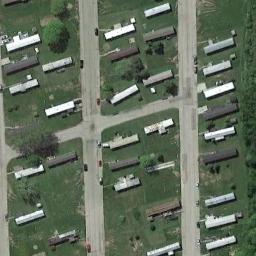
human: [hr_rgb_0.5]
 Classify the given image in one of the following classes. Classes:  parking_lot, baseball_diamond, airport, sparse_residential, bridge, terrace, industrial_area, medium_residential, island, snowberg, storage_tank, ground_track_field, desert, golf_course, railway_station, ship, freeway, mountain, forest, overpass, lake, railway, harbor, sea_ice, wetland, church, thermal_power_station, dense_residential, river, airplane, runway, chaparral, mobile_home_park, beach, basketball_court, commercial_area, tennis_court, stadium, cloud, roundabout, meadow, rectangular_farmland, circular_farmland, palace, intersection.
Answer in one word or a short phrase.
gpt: mobile_home_park